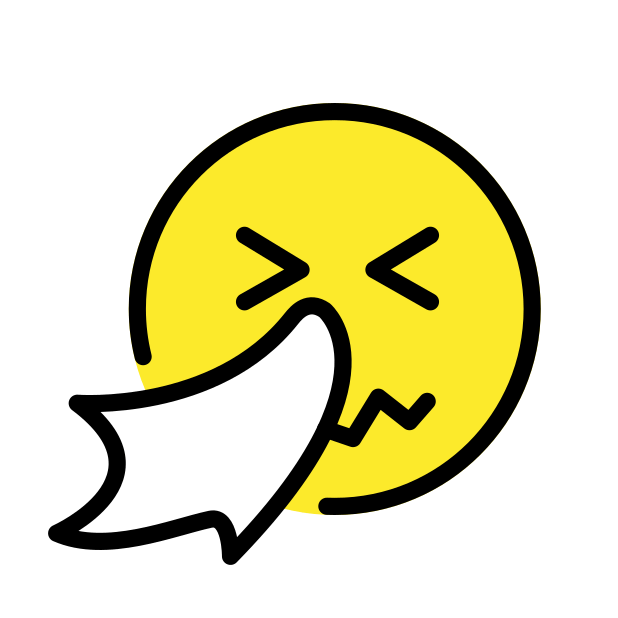
sneezing face